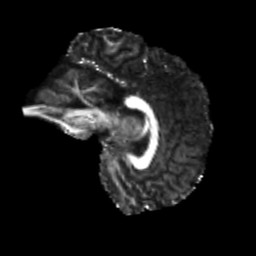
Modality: FA
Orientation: sagittal
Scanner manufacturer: siemens
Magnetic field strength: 3 T
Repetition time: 4 s
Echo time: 0.0594 s